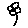
Label: flower